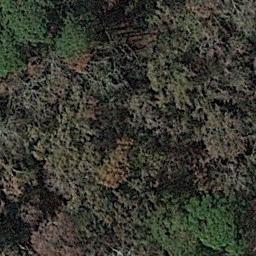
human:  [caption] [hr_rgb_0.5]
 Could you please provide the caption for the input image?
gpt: The forest has a lot of dense yellow trees and some green trees mixed with yellow trees .

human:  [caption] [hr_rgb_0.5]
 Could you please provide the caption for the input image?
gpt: The forest is consist of dry trees and green trees .

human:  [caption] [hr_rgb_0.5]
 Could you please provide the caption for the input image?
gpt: This is a dense forest .

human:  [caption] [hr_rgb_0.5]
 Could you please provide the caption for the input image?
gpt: Some dark green plants in the middle and many green plants in side .

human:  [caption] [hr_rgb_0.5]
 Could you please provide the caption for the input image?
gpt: A forest with many brown trees and some green trees .